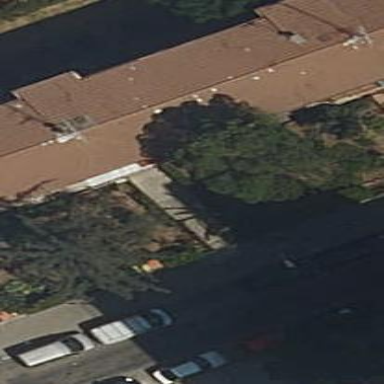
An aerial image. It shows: Building with garden area separated by kerb.